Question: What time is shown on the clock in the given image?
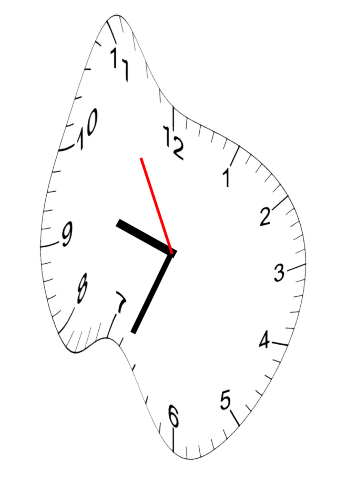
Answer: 09:33:55